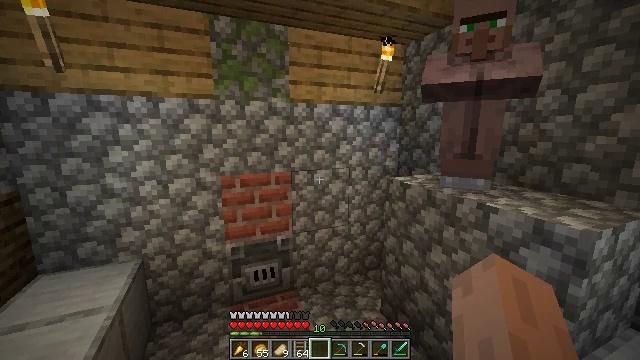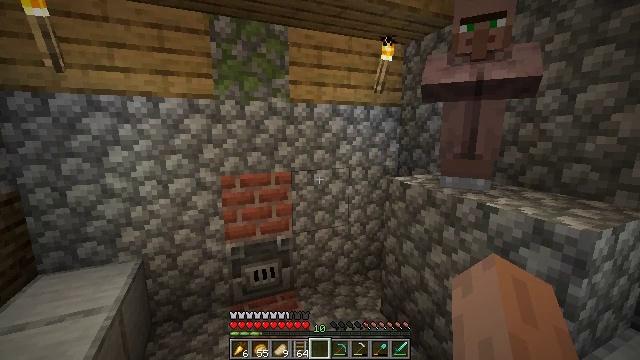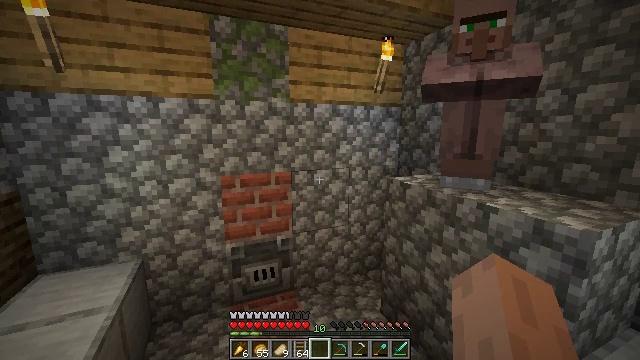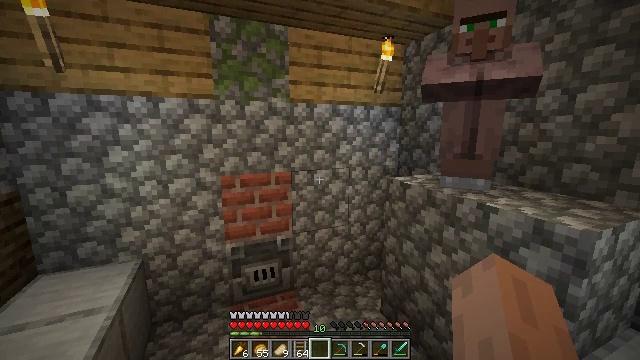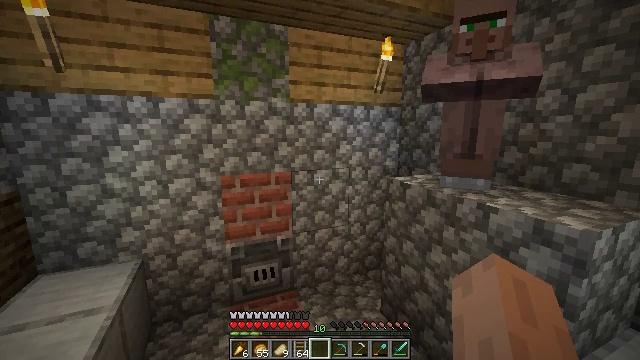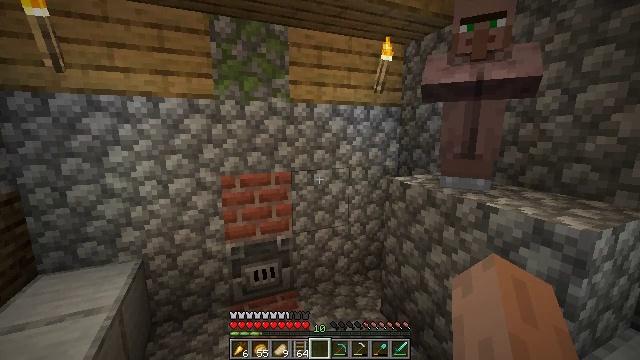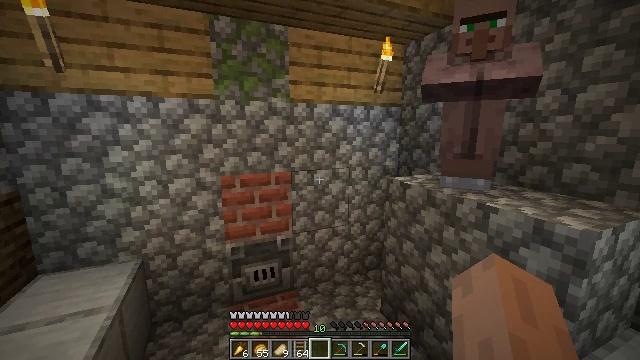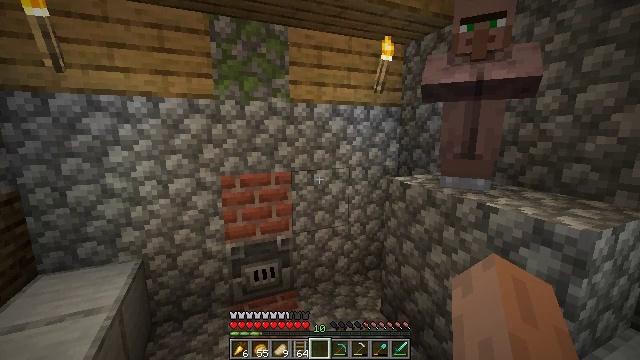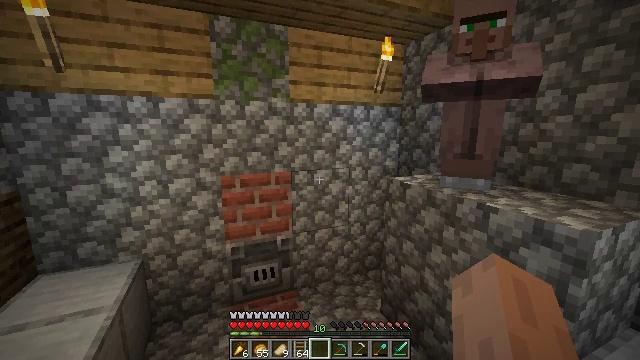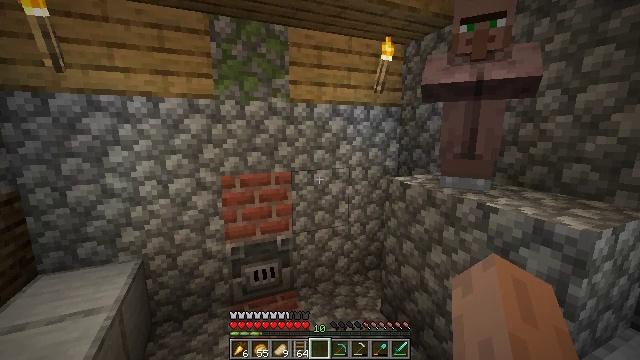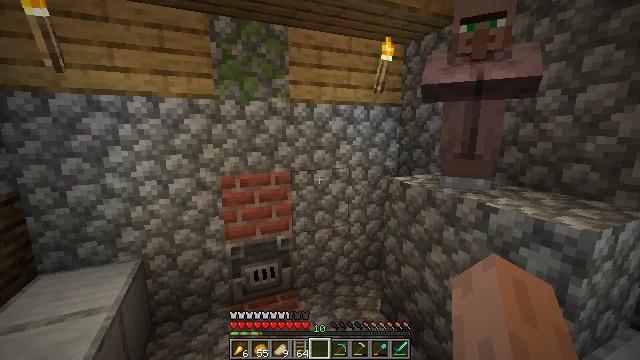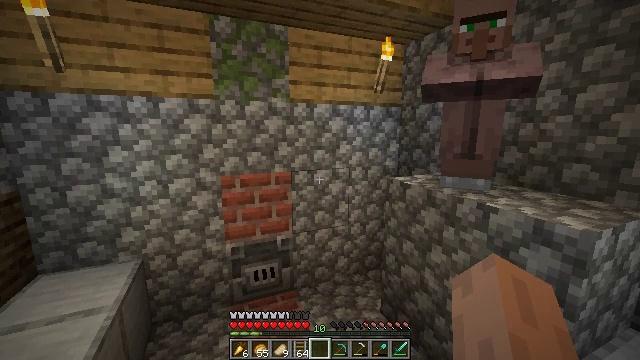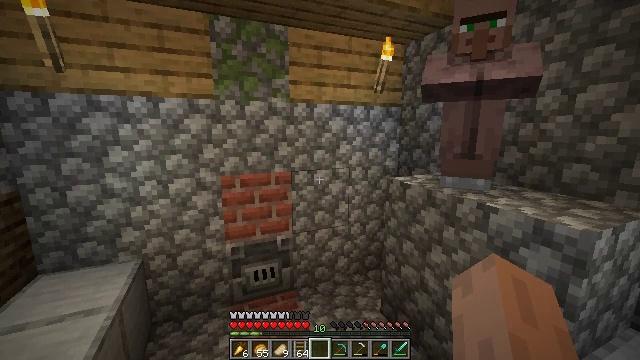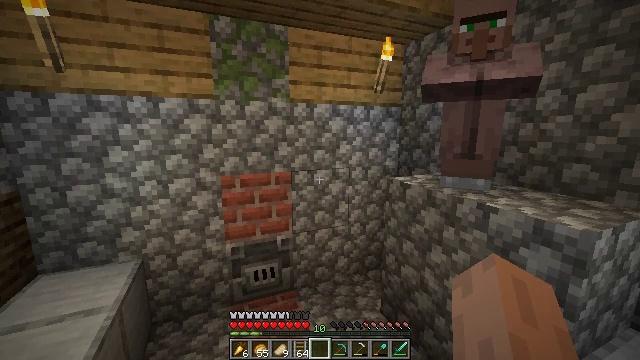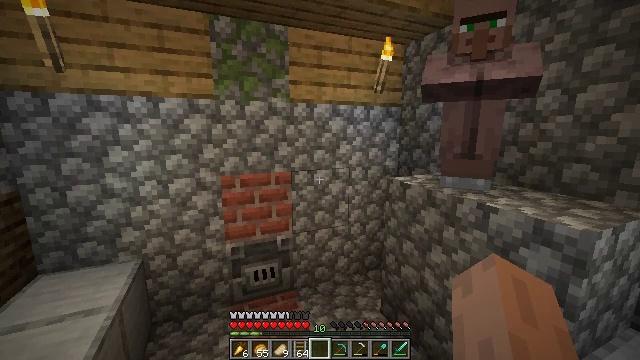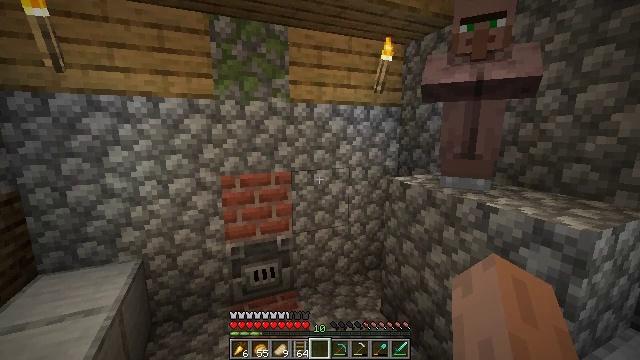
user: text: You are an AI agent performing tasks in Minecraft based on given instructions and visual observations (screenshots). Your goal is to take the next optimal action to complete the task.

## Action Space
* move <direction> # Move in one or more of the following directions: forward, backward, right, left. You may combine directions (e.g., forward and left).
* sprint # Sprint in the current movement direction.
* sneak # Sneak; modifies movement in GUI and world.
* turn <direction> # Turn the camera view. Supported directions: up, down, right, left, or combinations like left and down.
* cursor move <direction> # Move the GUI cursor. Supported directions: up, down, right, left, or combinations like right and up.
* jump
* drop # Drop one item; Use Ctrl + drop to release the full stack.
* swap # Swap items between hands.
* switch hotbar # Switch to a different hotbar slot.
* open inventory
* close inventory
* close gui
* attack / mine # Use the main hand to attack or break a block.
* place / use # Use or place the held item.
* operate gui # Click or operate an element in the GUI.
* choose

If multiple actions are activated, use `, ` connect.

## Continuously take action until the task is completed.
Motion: motion action
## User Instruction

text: Collect bricks to use in crafting.
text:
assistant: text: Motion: no_op
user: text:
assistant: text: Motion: no_op
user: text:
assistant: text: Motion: no_op
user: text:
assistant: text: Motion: no_op
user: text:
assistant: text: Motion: no_op
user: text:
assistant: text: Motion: no_op
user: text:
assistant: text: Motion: no_op
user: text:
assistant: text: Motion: no_op
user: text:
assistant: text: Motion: no_op
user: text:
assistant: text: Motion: no_op
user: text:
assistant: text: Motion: no_op
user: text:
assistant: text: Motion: no_op
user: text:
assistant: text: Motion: no_op
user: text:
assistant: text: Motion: no_op
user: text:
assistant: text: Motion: no_op
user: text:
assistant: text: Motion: no_op
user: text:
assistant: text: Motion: no_op
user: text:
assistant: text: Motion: no_op
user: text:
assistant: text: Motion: no_op
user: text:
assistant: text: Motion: no_op
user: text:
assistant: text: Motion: no_op
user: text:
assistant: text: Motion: no_op
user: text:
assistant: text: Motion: no_op
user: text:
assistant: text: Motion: no_op
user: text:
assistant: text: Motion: no_op
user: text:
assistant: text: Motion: no_op
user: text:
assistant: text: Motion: no_op
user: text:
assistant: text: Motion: no_op
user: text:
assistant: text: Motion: no_op
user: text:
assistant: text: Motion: no_op